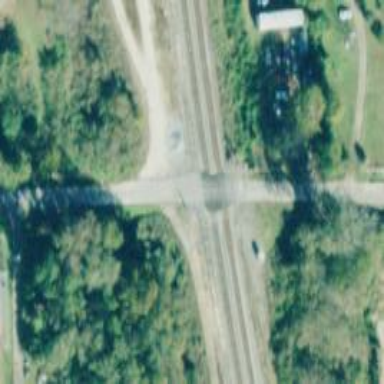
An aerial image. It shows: Abandoned railway siding.